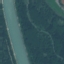
Land use / land cover class: River